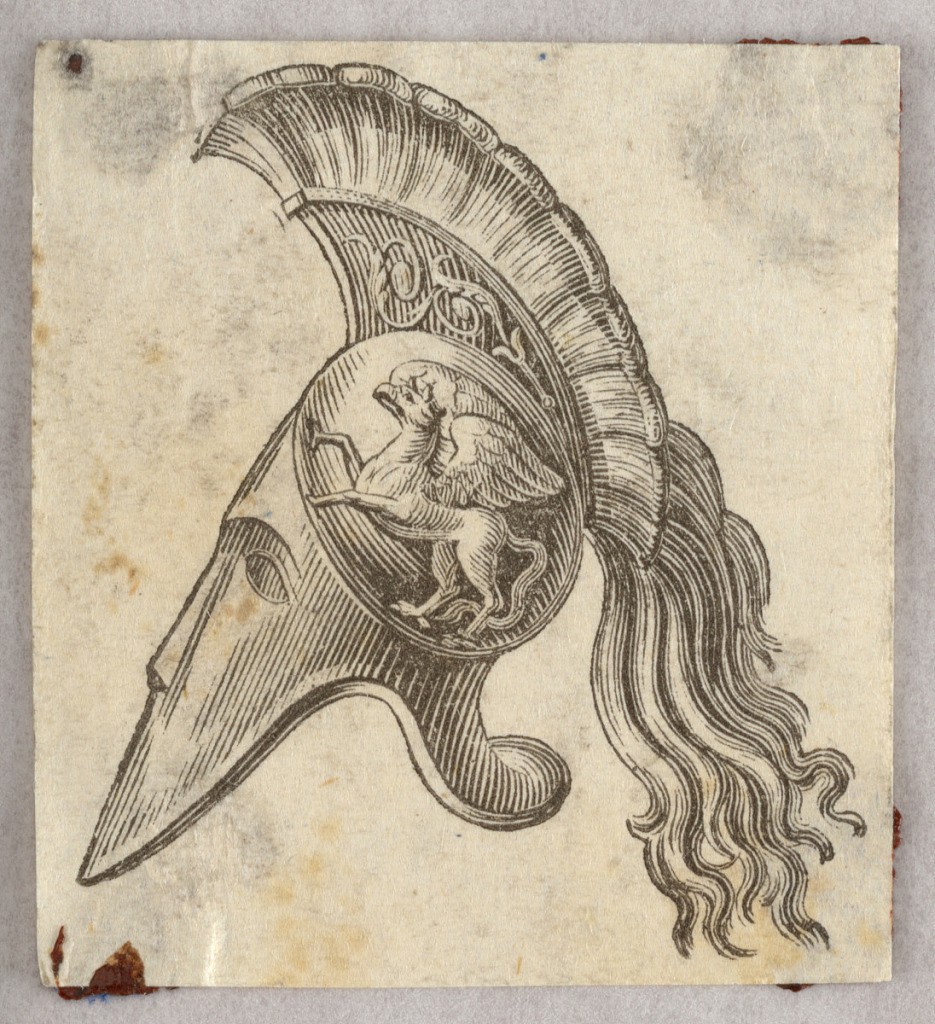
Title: Wood engraving. Vignette
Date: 1820–35
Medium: Engraving and etching
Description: Classical helmet decorated with a crowned griffin.